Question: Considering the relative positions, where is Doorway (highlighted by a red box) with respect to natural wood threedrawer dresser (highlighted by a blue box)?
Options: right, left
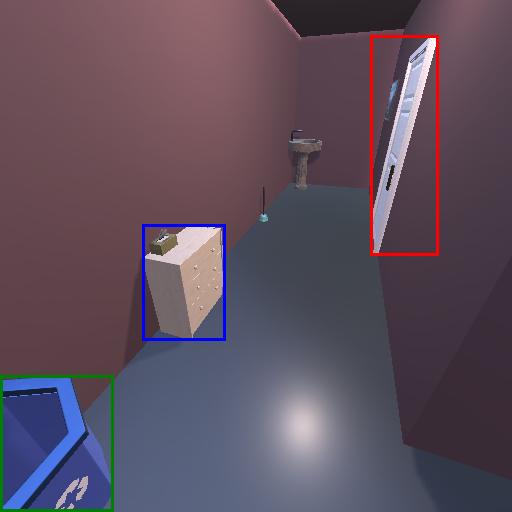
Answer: right